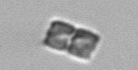
Label: Bacillariophyceae_morphotype1